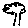
Label: tree